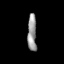
Tissue: prostate
Cell type: Fibroblasts
Senescence score: 0.7457
Nuclear area (px): 321
Mean DAPI intensity: 152.617